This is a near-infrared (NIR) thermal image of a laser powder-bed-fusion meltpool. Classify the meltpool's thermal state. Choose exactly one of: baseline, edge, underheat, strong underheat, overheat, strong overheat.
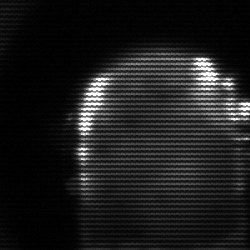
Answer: baseline